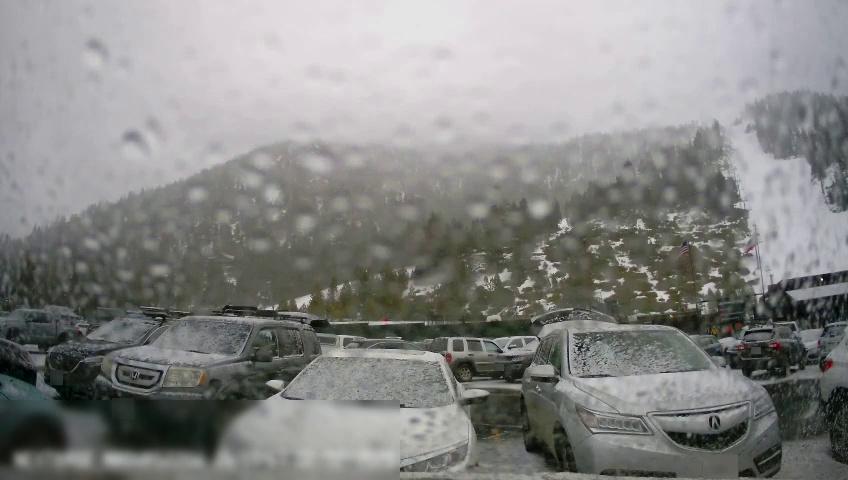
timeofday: Day
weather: Snowy
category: Vehicles | Car
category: Vehicles | Car
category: Vehicles | SUV
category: Vehicles | Truck
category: Vehicles | SUV
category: Vehicles | Car
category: Vehicles | SUV
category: Vehicles | SUV
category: Vehicles | SUV
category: Vehicles | SUV
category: Vehicles | Truck
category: Vehicles | Truck
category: Vehicles | SUV
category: Vehicles | SUV
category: Vehicles | SUV
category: Vehicles | Car
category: Vehicles | Car
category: Vehicles | SUV
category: Drivable Space